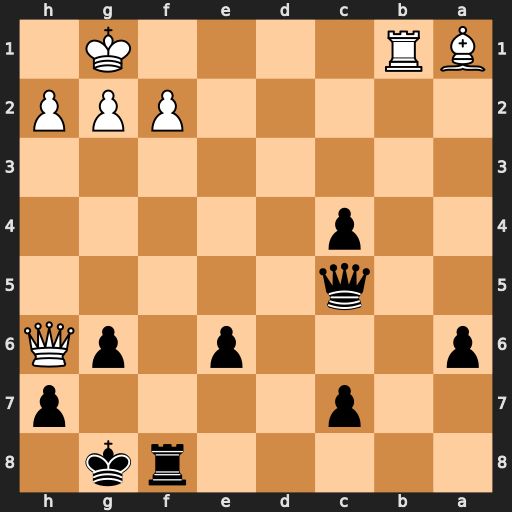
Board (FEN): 5rk1/2p4p/p3p1pQ/2q5/2p5/8/5PPP/BR4K1
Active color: b
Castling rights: -
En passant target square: -
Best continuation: Qxf2+ Kh1 Qf1+ Rxf1 Rxf1#